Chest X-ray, AP view. Patient: 31 years old, sex F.
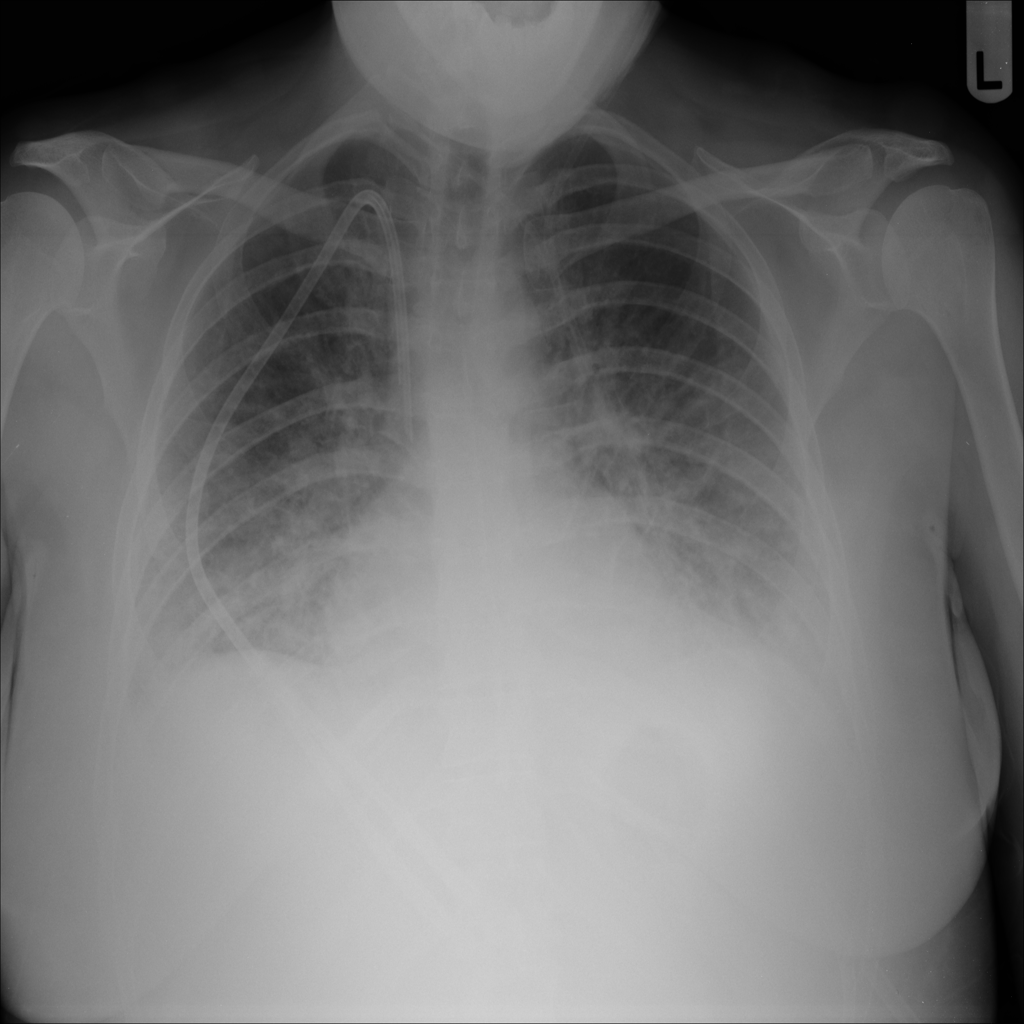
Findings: Edema